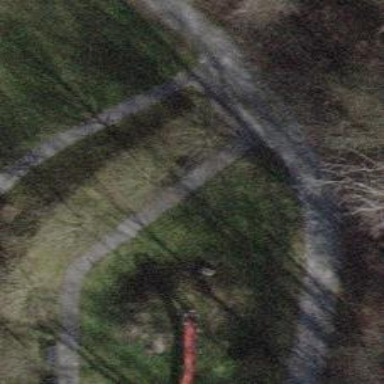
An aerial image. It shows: Bench.